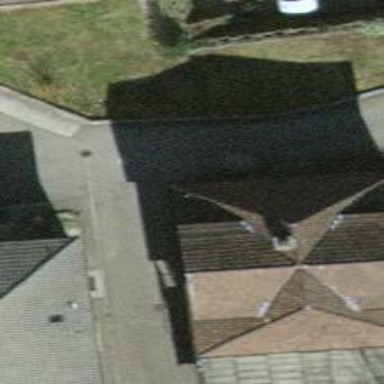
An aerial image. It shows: Hipped roof house.